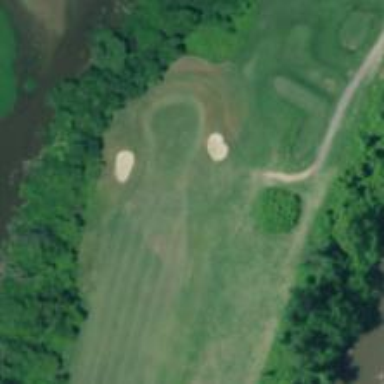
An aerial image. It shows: Golf hole.